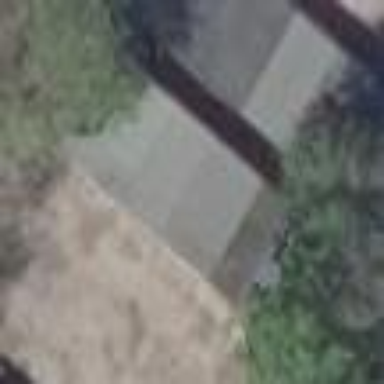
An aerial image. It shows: Flat roofed garages.